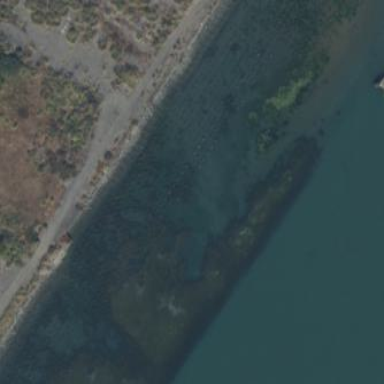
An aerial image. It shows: Reef composed of pilings.